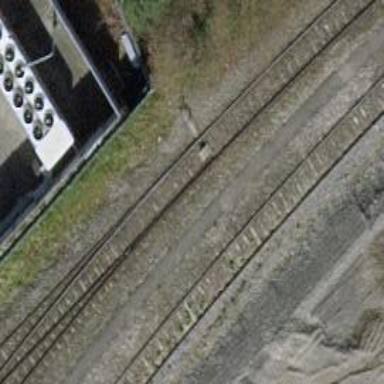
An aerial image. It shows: Single railway spur track.